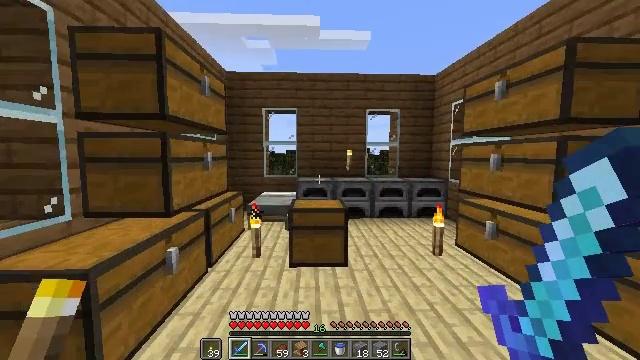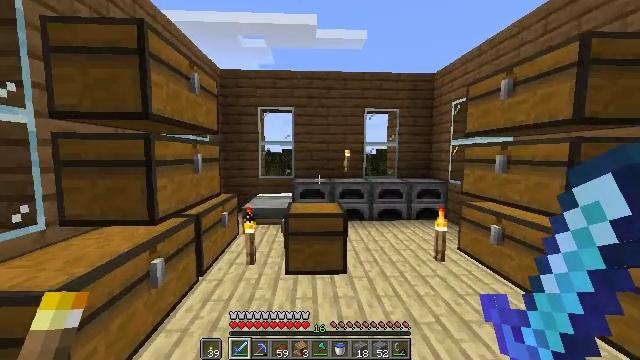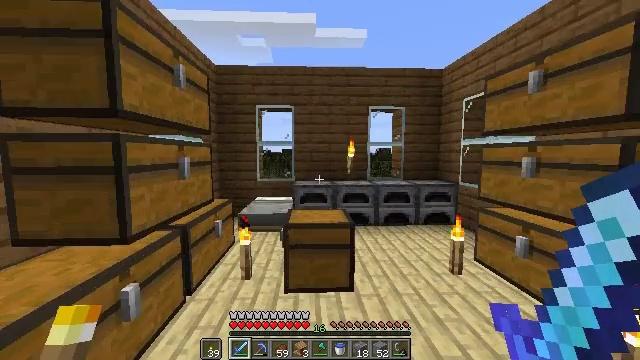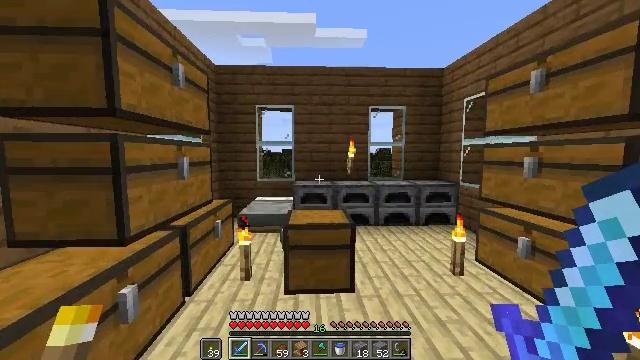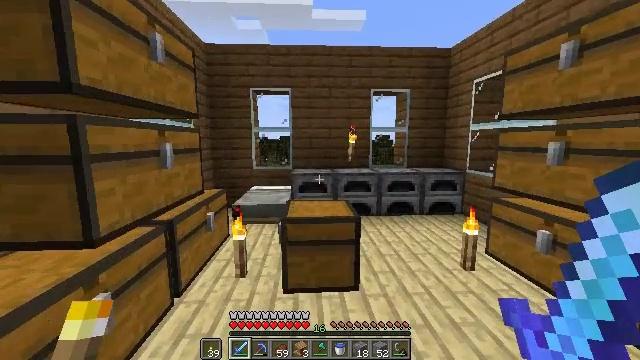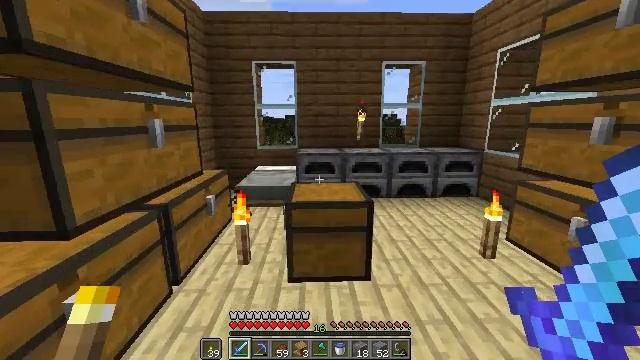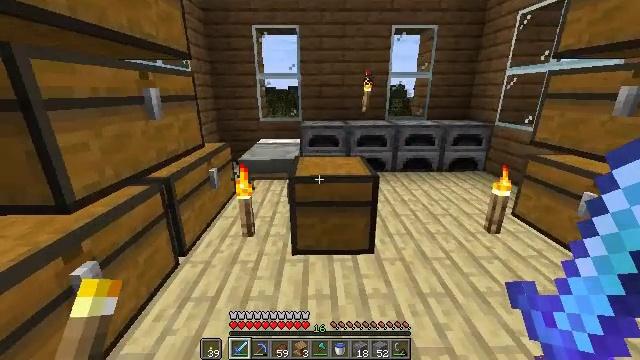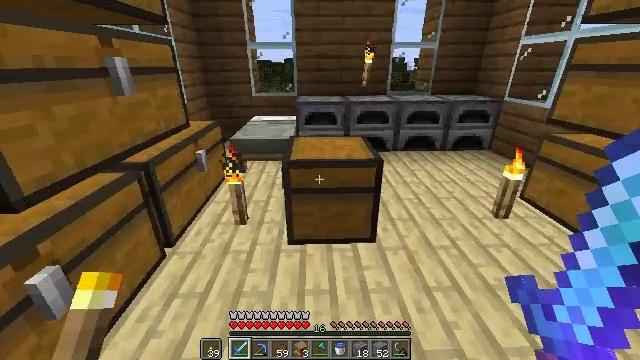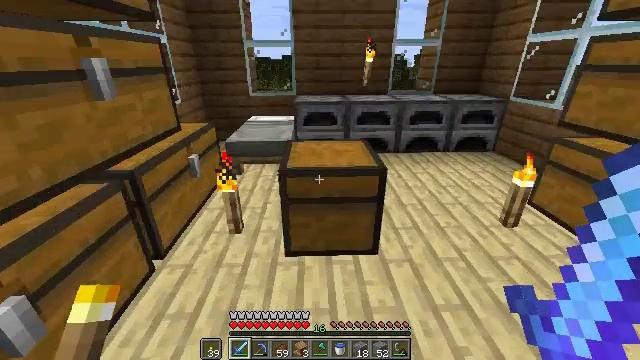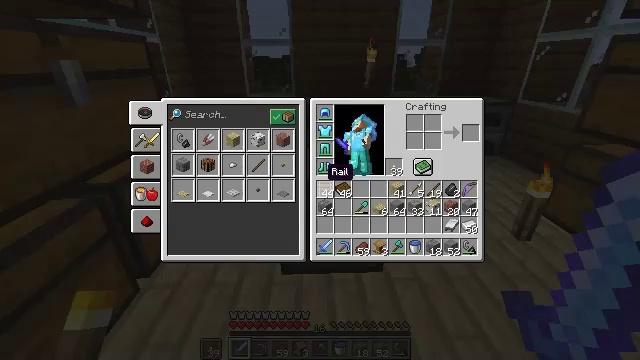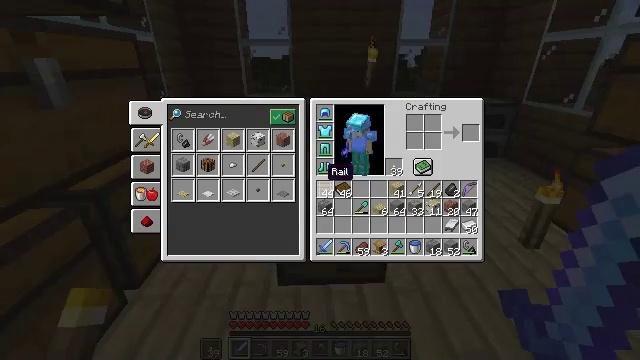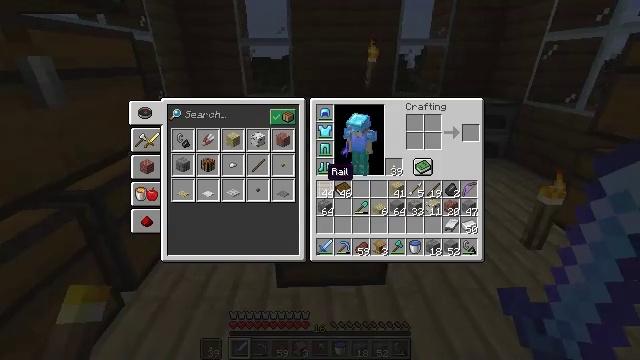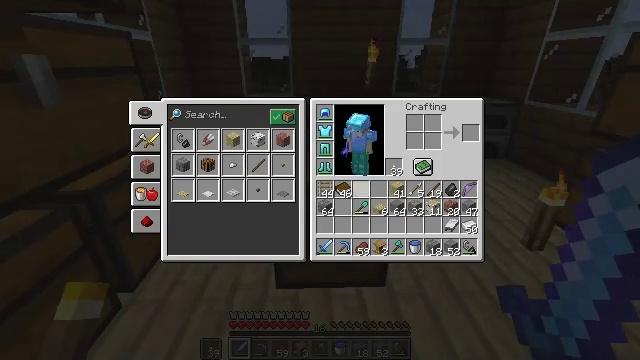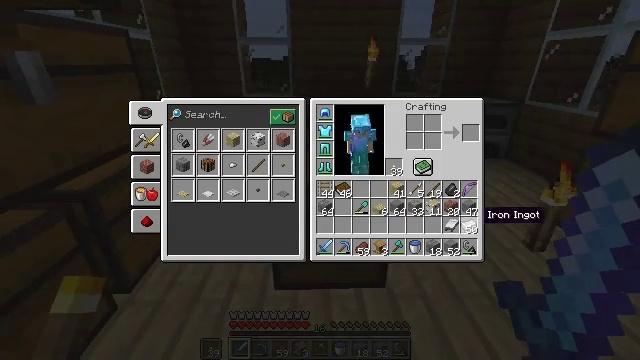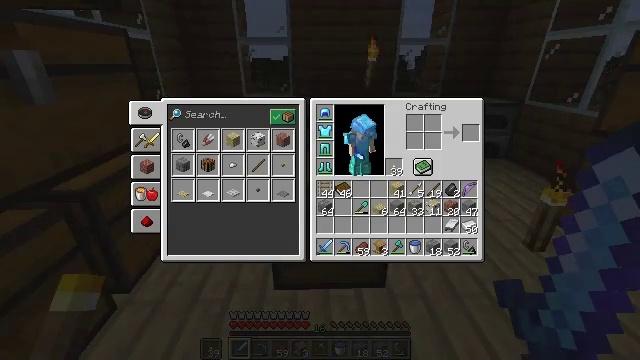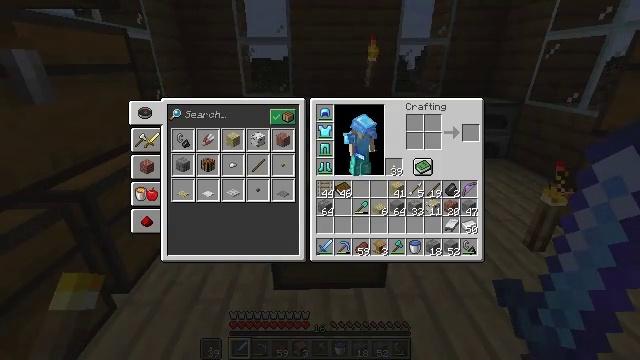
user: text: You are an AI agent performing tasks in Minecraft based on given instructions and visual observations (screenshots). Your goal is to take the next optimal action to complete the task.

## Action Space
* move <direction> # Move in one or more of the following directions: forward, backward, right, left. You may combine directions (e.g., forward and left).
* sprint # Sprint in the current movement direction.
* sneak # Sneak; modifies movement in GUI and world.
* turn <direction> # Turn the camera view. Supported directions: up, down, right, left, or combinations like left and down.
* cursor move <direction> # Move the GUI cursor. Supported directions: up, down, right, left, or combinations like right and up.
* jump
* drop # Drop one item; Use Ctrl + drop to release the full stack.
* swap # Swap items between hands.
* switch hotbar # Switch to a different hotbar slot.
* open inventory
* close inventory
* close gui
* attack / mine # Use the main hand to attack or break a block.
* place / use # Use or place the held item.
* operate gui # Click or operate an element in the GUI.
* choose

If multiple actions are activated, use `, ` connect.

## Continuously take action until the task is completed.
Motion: motion action
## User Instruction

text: Left click on the stonecutter to break it.
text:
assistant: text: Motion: move forward
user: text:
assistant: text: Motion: move forward
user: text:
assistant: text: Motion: move forward
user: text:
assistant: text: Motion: move forward, turn down
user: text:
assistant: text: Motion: move forward, turn left and down
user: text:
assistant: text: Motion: move forward, turn down
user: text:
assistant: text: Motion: move forward, turn down
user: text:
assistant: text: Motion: move forward
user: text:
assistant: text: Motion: move forward, open inventory
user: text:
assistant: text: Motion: move forward, open inventory
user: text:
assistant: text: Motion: open inventory
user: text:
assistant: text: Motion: turn right and down
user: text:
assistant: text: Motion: turn right and down
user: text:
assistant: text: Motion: turn right
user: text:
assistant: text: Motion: no_op
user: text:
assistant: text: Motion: no_op
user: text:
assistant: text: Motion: no_op
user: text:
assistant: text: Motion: no_op
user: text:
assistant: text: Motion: no_op
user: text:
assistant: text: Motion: turn left
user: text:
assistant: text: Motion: no_op
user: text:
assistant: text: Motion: turn left
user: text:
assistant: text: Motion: turn left
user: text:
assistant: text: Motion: turn left
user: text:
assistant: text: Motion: turn left
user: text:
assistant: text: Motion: turn left
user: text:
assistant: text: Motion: no_op
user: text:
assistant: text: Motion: no_op
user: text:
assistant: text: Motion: no_op
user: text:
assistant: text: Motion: no_op